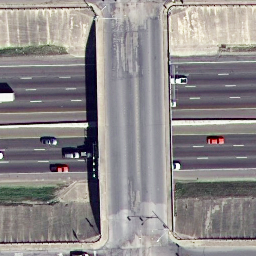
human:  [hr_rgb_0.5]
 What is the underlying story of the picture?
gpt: overpass